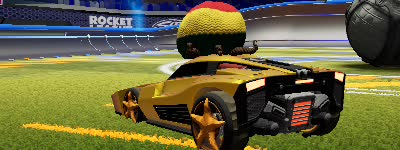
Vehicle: breakout